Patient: sex M, age 43
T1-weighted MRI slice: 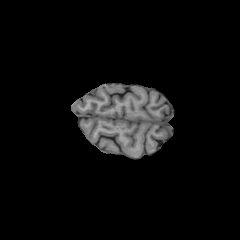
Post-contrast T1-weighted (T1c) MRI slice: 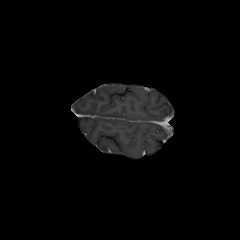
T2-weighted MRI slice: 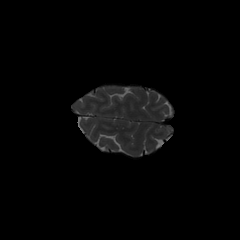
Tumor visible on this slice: no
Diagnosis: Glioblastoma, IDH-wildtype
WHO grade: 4